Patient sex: F
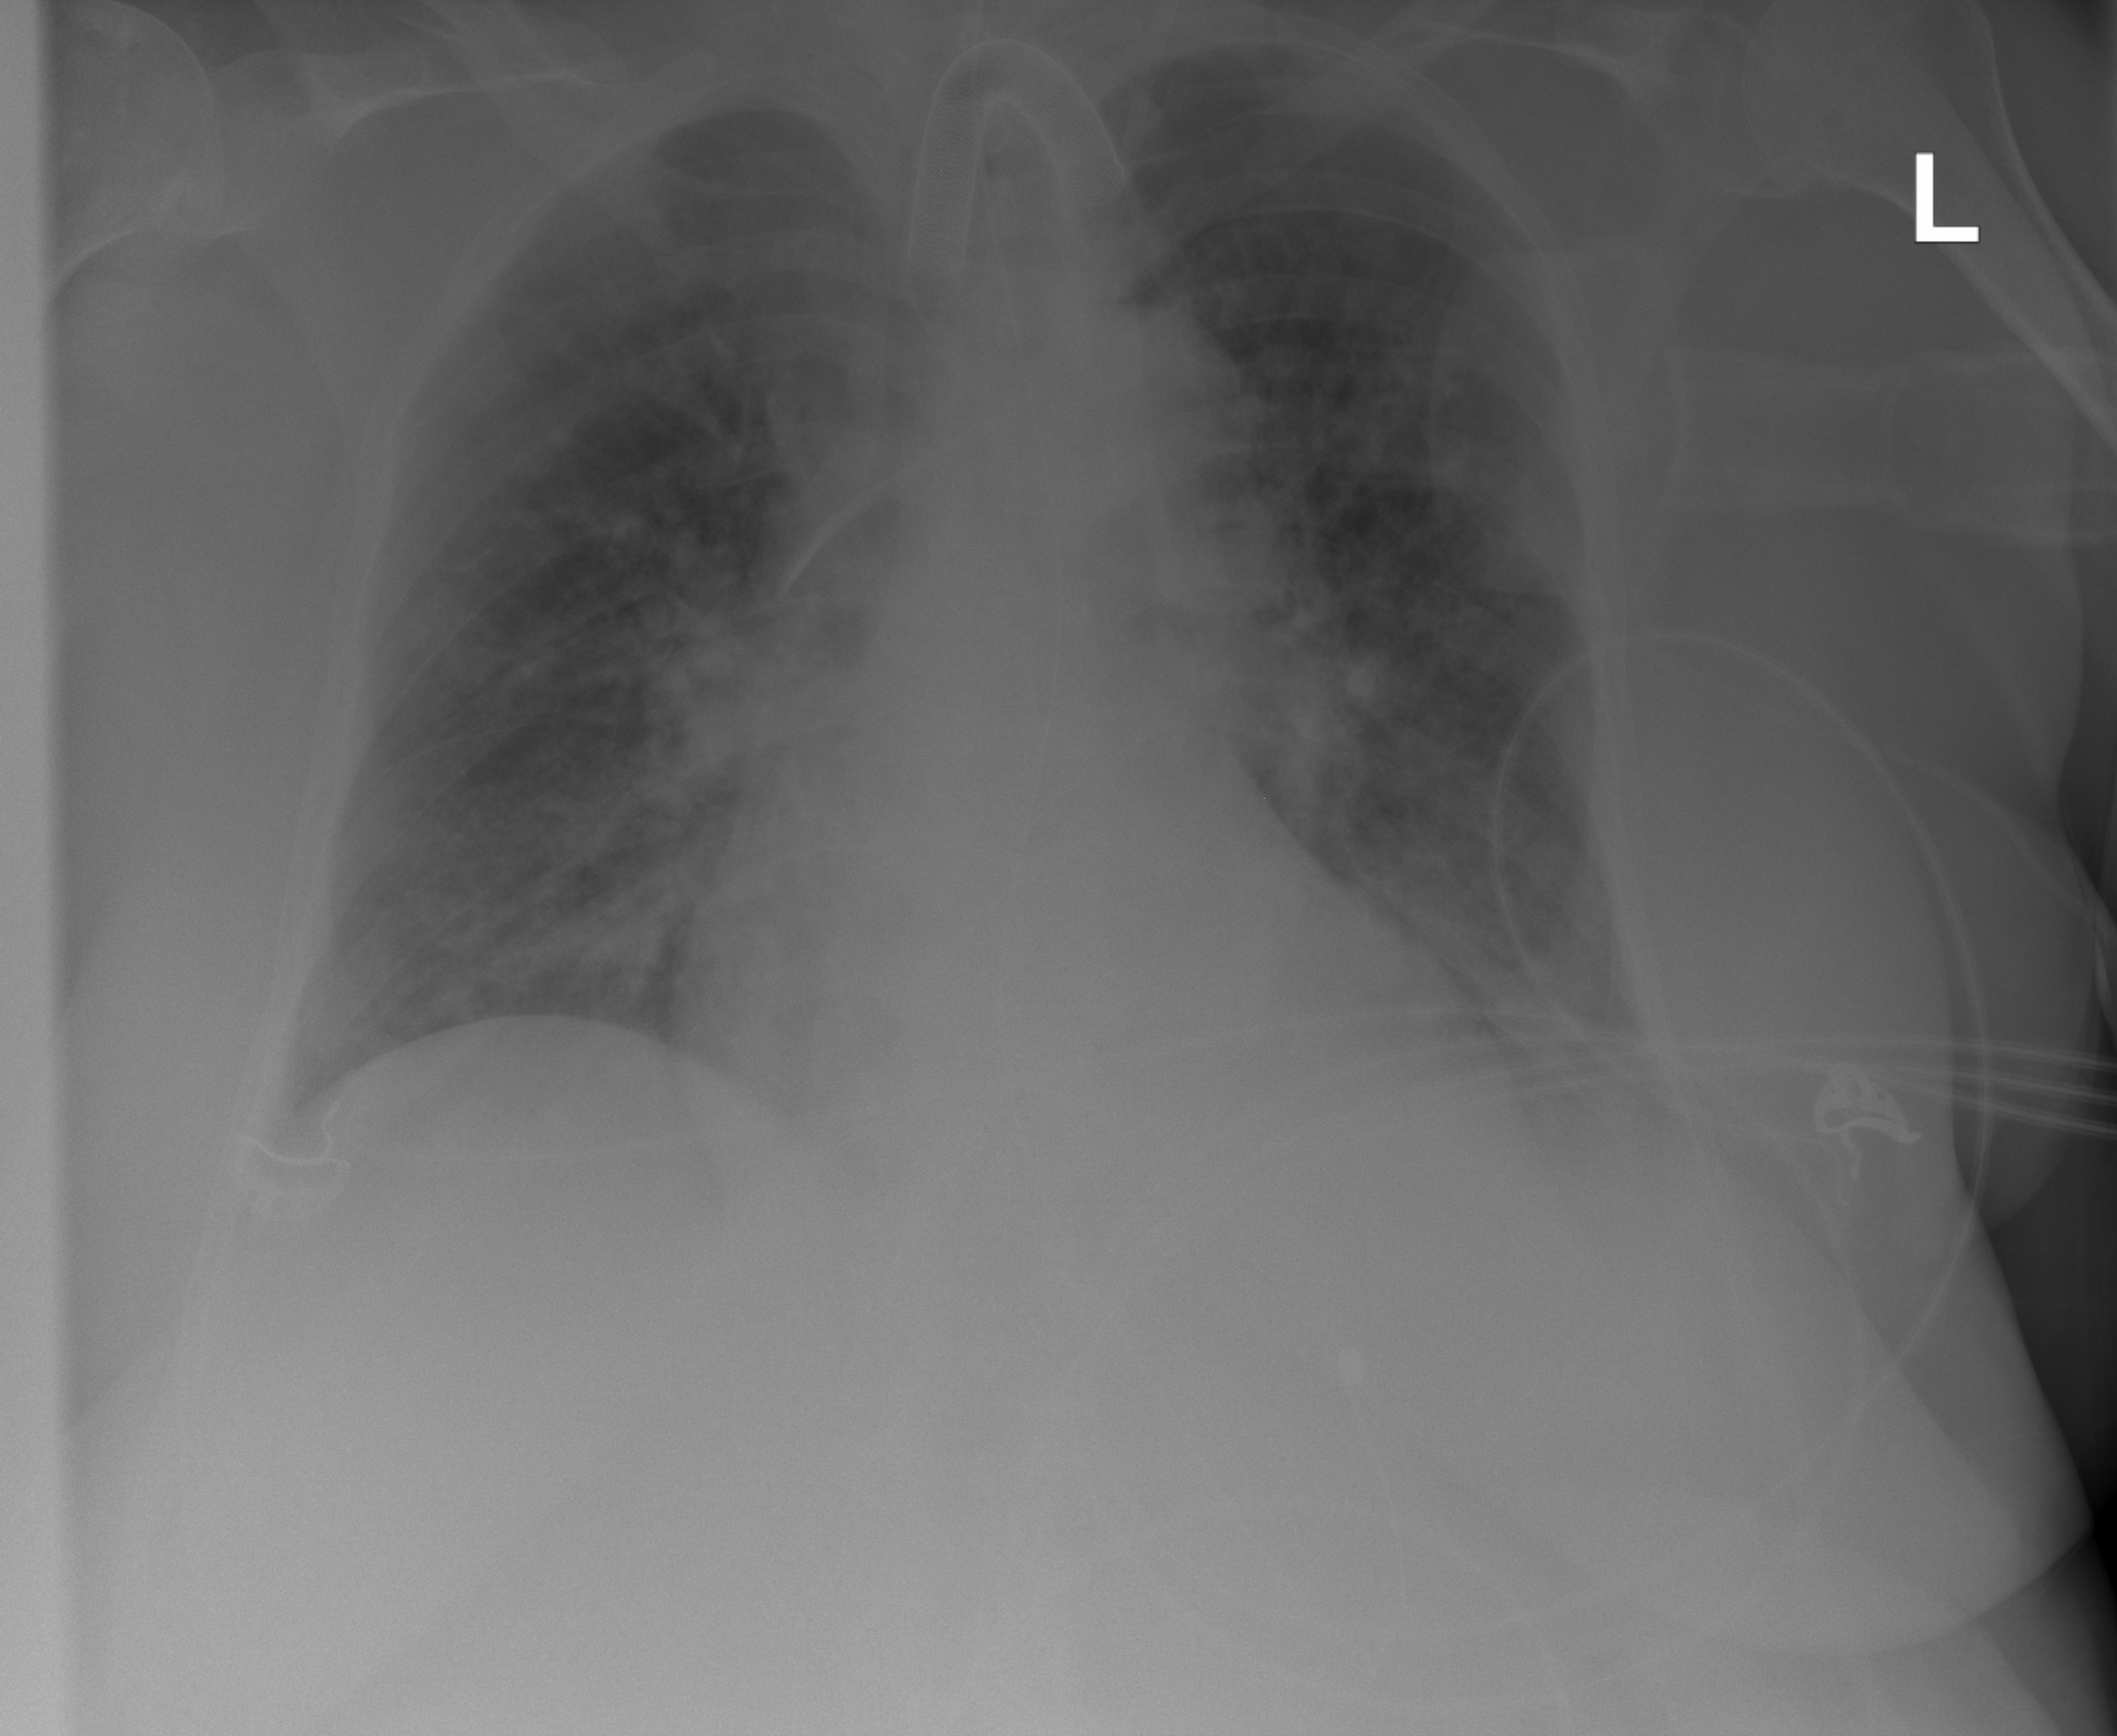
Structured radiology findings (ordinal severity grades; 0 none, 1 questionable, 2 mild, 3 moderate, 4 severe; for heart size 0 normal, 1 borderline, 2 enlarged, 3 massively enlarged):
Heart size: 0
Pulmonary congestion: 2
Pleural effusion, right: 1
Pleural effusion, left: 2
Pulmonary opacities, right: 2
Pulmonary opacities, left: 2
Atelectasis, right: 2
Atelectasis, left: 2